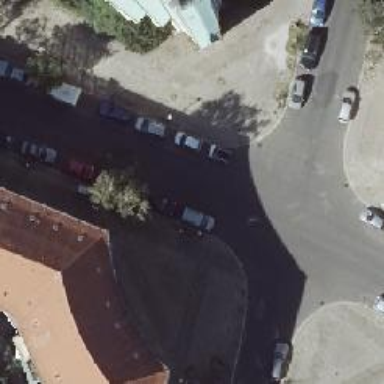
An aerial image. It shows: Unmarked crossing on footway.